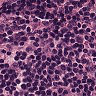
Metastatic tissue present: no